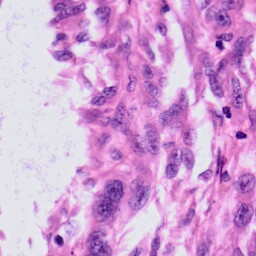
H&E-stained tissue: Skin